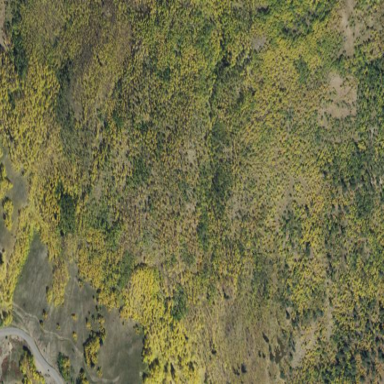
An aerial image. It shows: Forest with mixed types of leaves.